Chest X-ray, PA view. Patient: 57 years old, sex F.
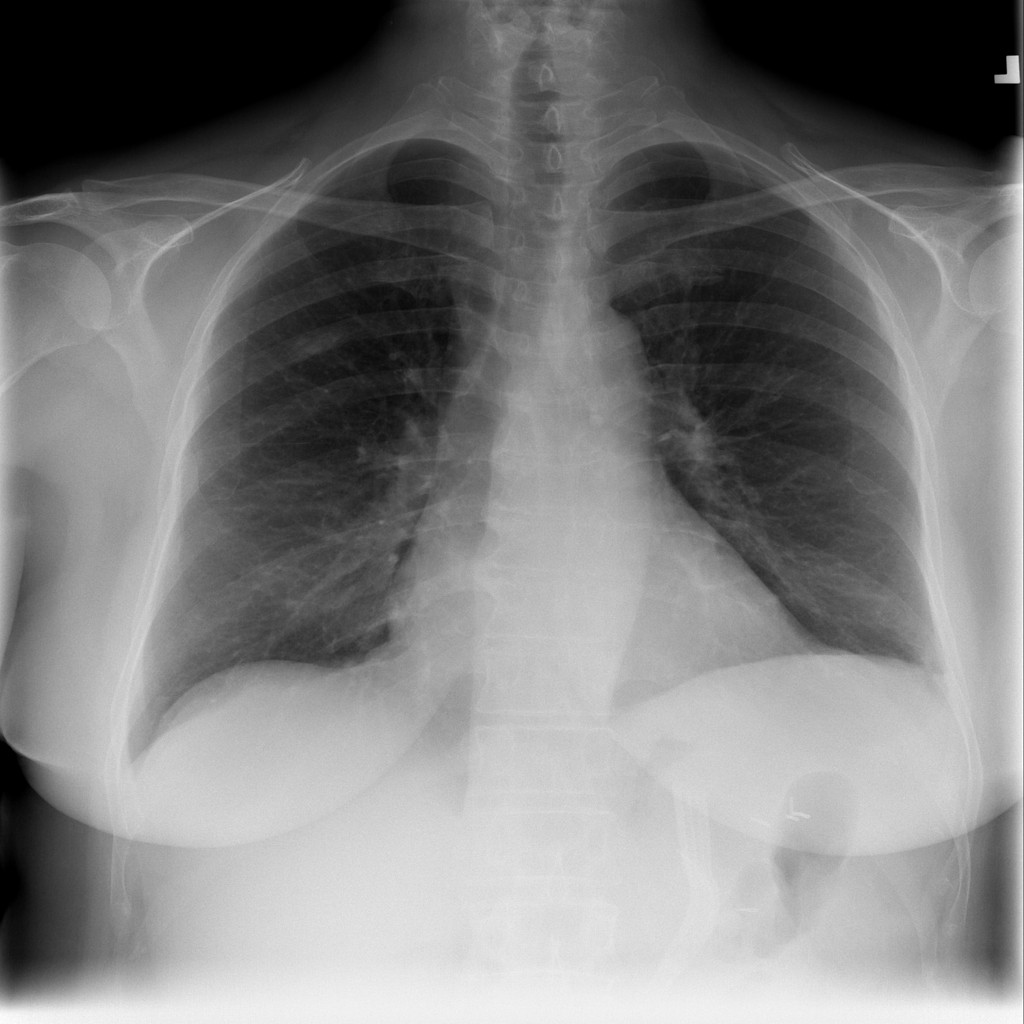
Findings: Atelectasis